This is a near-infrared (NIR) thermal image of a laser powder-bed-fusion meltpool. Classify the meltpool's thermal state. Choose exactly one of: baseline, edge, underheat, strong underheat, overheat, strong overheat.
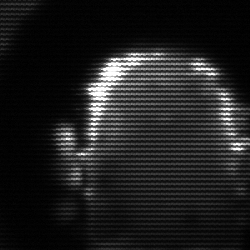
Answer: baseline